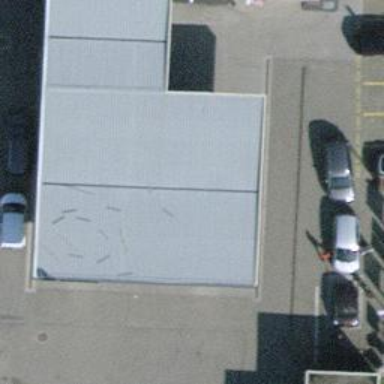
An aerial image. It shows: Fuel station.